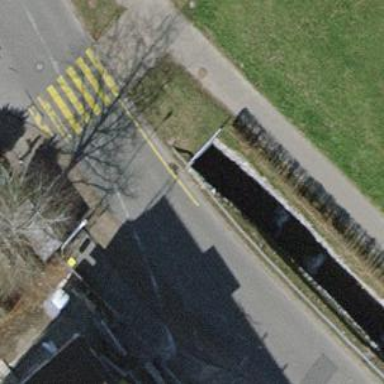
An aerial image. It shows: Bus stop with stop position for public transport.